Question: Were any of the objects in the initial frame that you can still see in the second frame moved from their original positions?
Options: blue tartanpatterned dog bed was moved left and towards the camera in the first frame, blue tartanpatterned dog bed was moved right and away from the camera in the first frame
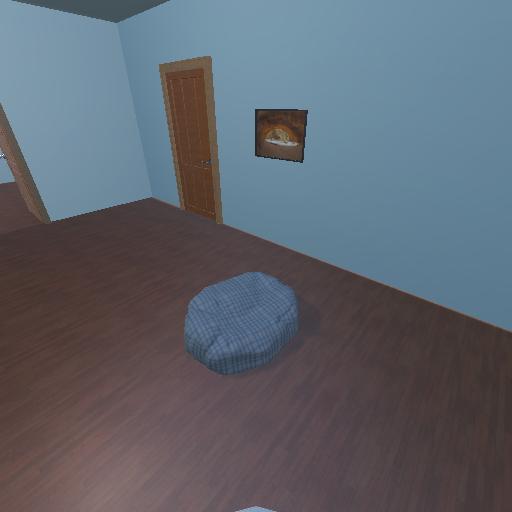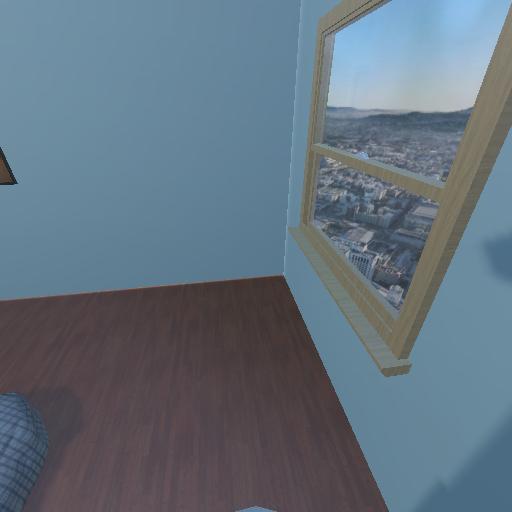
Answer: blue tartanpatterned dog bed was moved left and towards the camera in the first frame